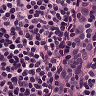
Metastatic tissue present: no